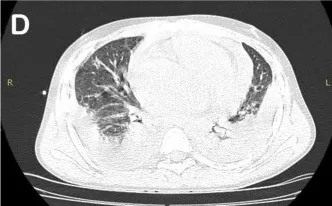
(D) Bilateral ground-glass opacities and consolidations associated with inflammation in both lungs.
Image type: radiology (ct)